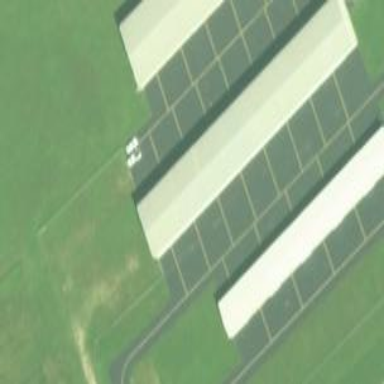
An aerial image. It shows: Hangar building at airport.